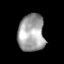
Tissue: lung
Cell type: Others
Senescence score: 0.1793
Nuclear area (px): 970
Mean DAPI intensity: 162.37